Question: I have created a subscriber in EasyNetQ/RabbitMQ with a topic. I think I have atleast because I can see that there is a binding under a queue name. It looks like the following :

The Queue name itself is a random GUID. But I don't think this matters.
However when I try and publish a message via EasyNetQ like so :
'''
await _bus.PublishAsync(new Message<byte[]>(memoryStream.ToArray()), "QueueCallback");
'''
The message never gets published onto the above queue.
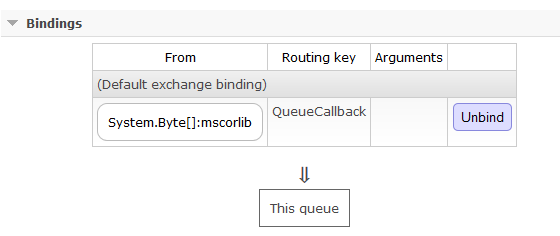
Answer: Worked this out.
I was publishing inside a message wrapper, however I was subscribing as a byte array only. Even if the routing key is the same, if the object type is not an exact match it will never be routed.